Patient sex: F
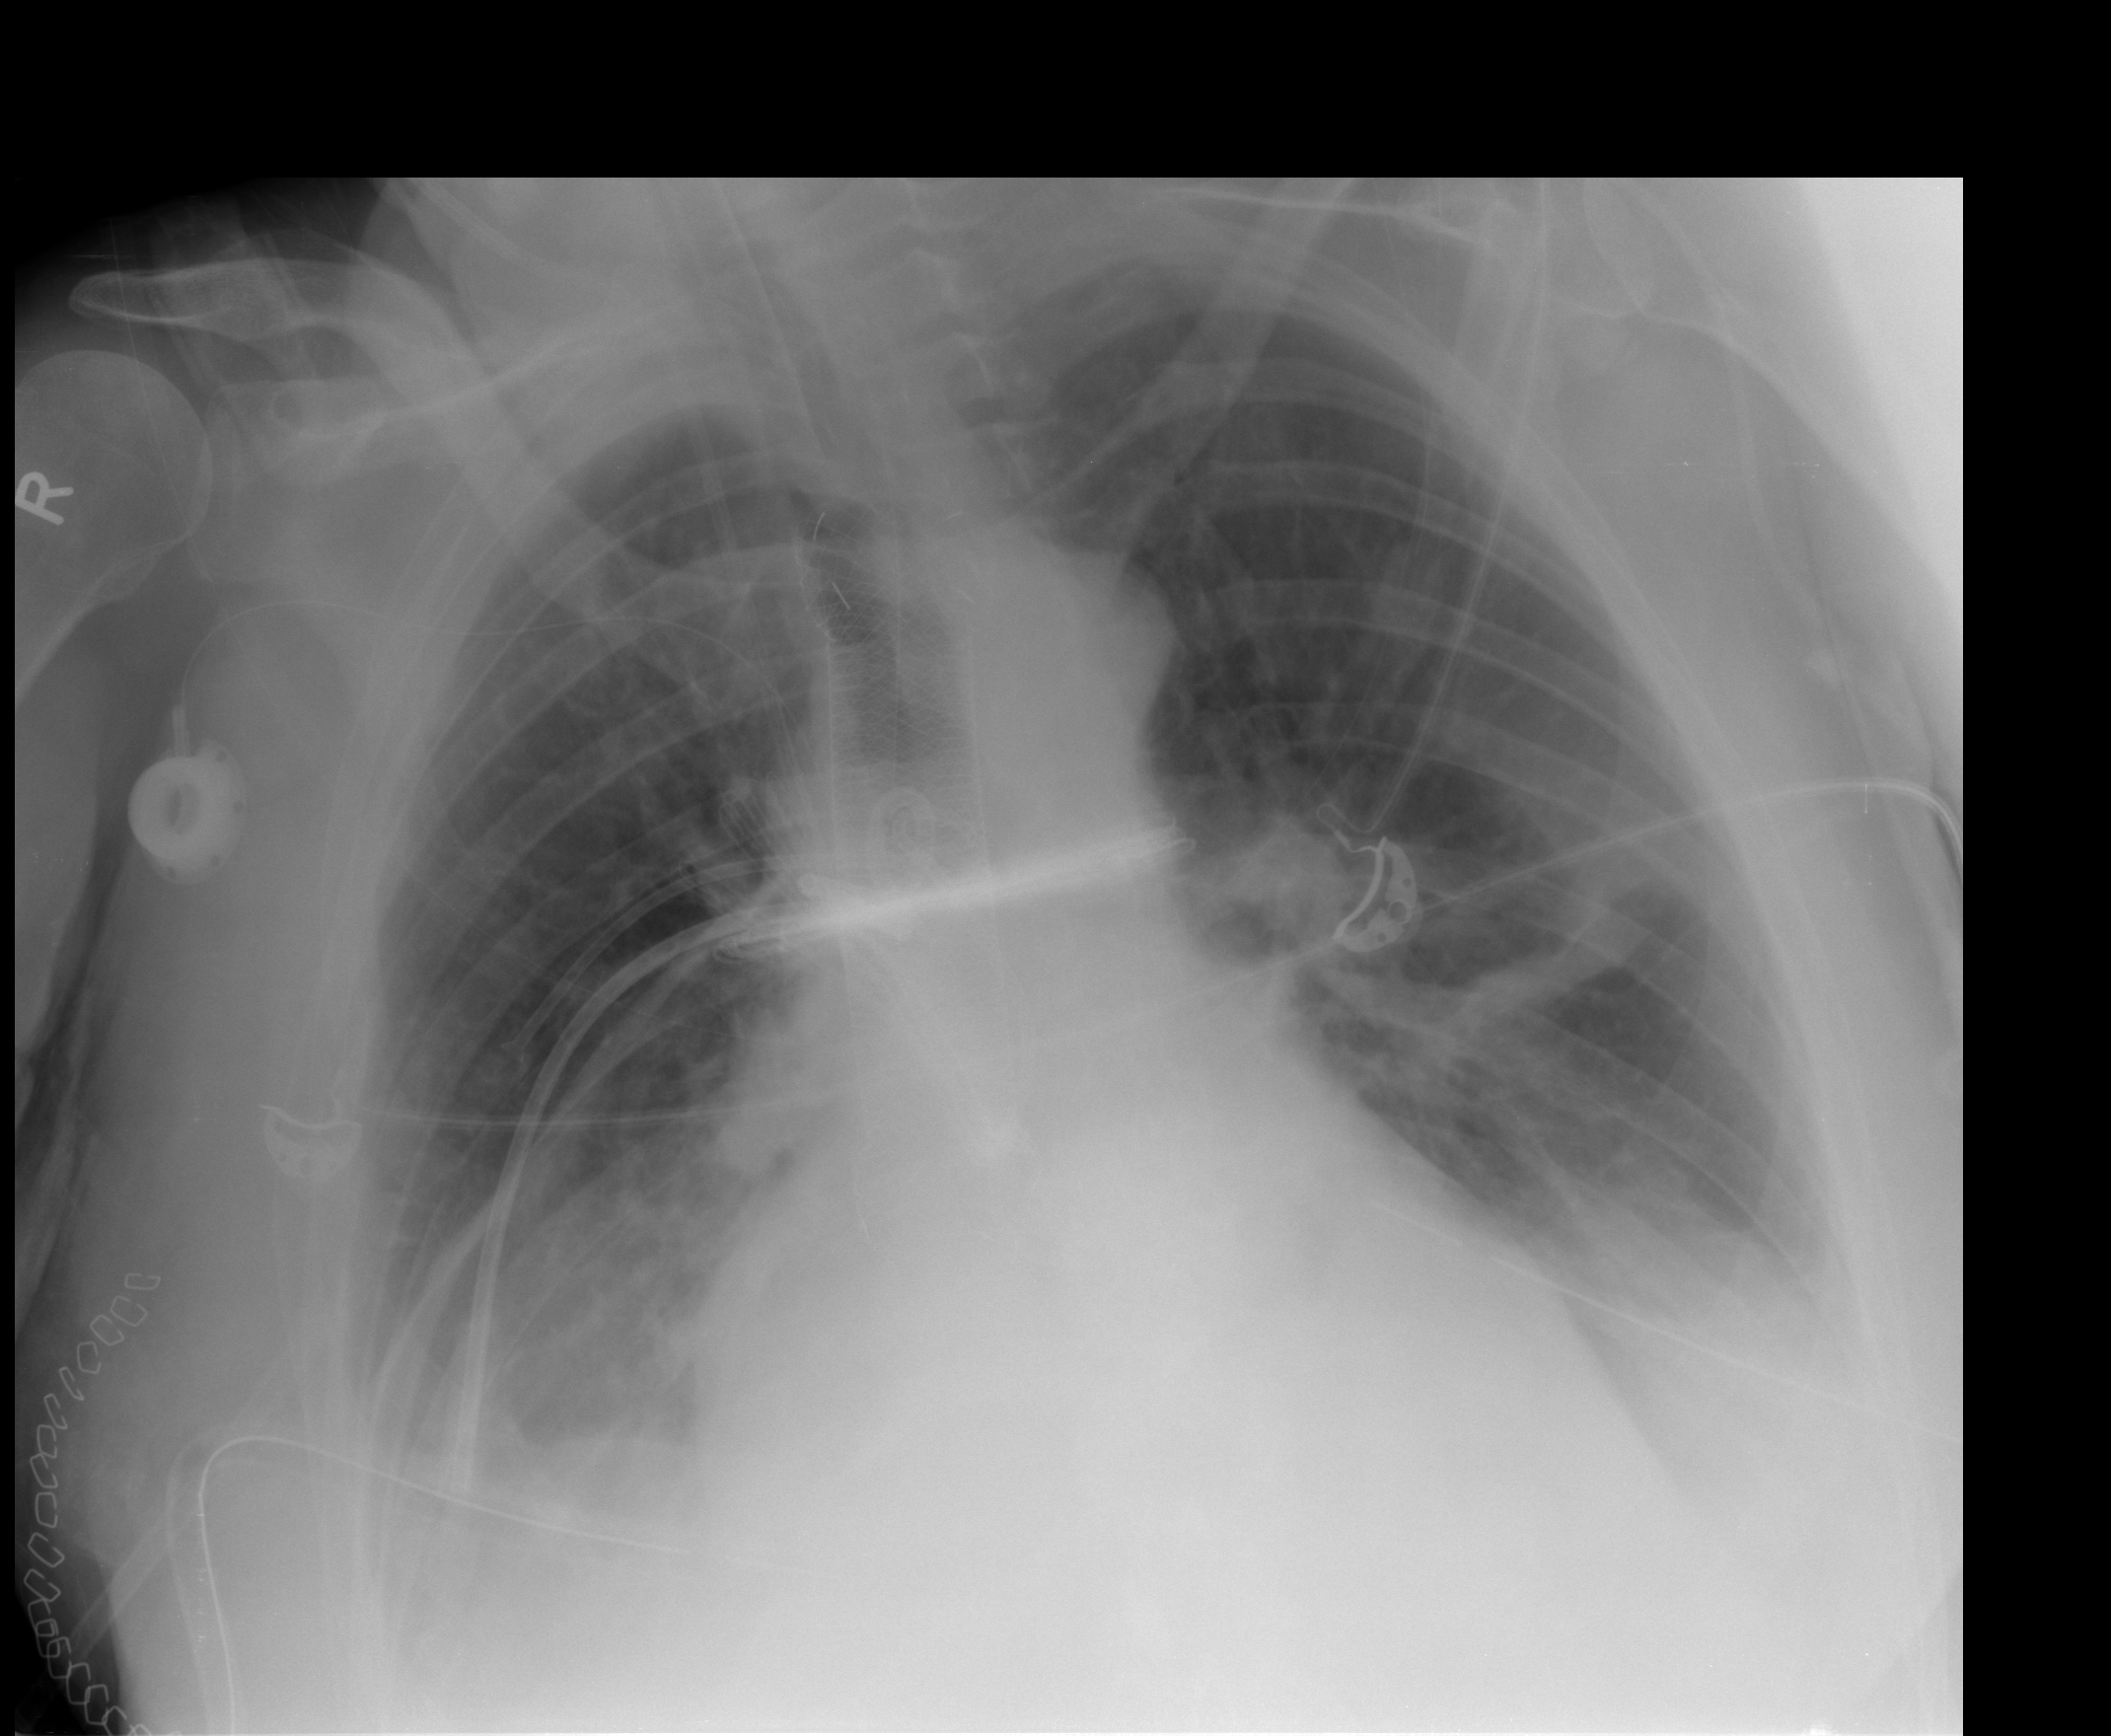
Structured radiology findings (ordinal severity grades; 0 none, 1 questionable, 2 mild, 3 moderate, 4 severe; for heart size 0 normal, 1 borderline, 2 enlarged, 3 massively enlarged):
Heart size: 2
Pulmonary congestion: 0
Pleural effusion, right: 2
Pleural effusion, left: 0
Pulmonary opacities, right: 0
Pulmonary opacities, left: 0
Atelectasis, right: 2
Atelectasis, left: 2